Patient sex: F
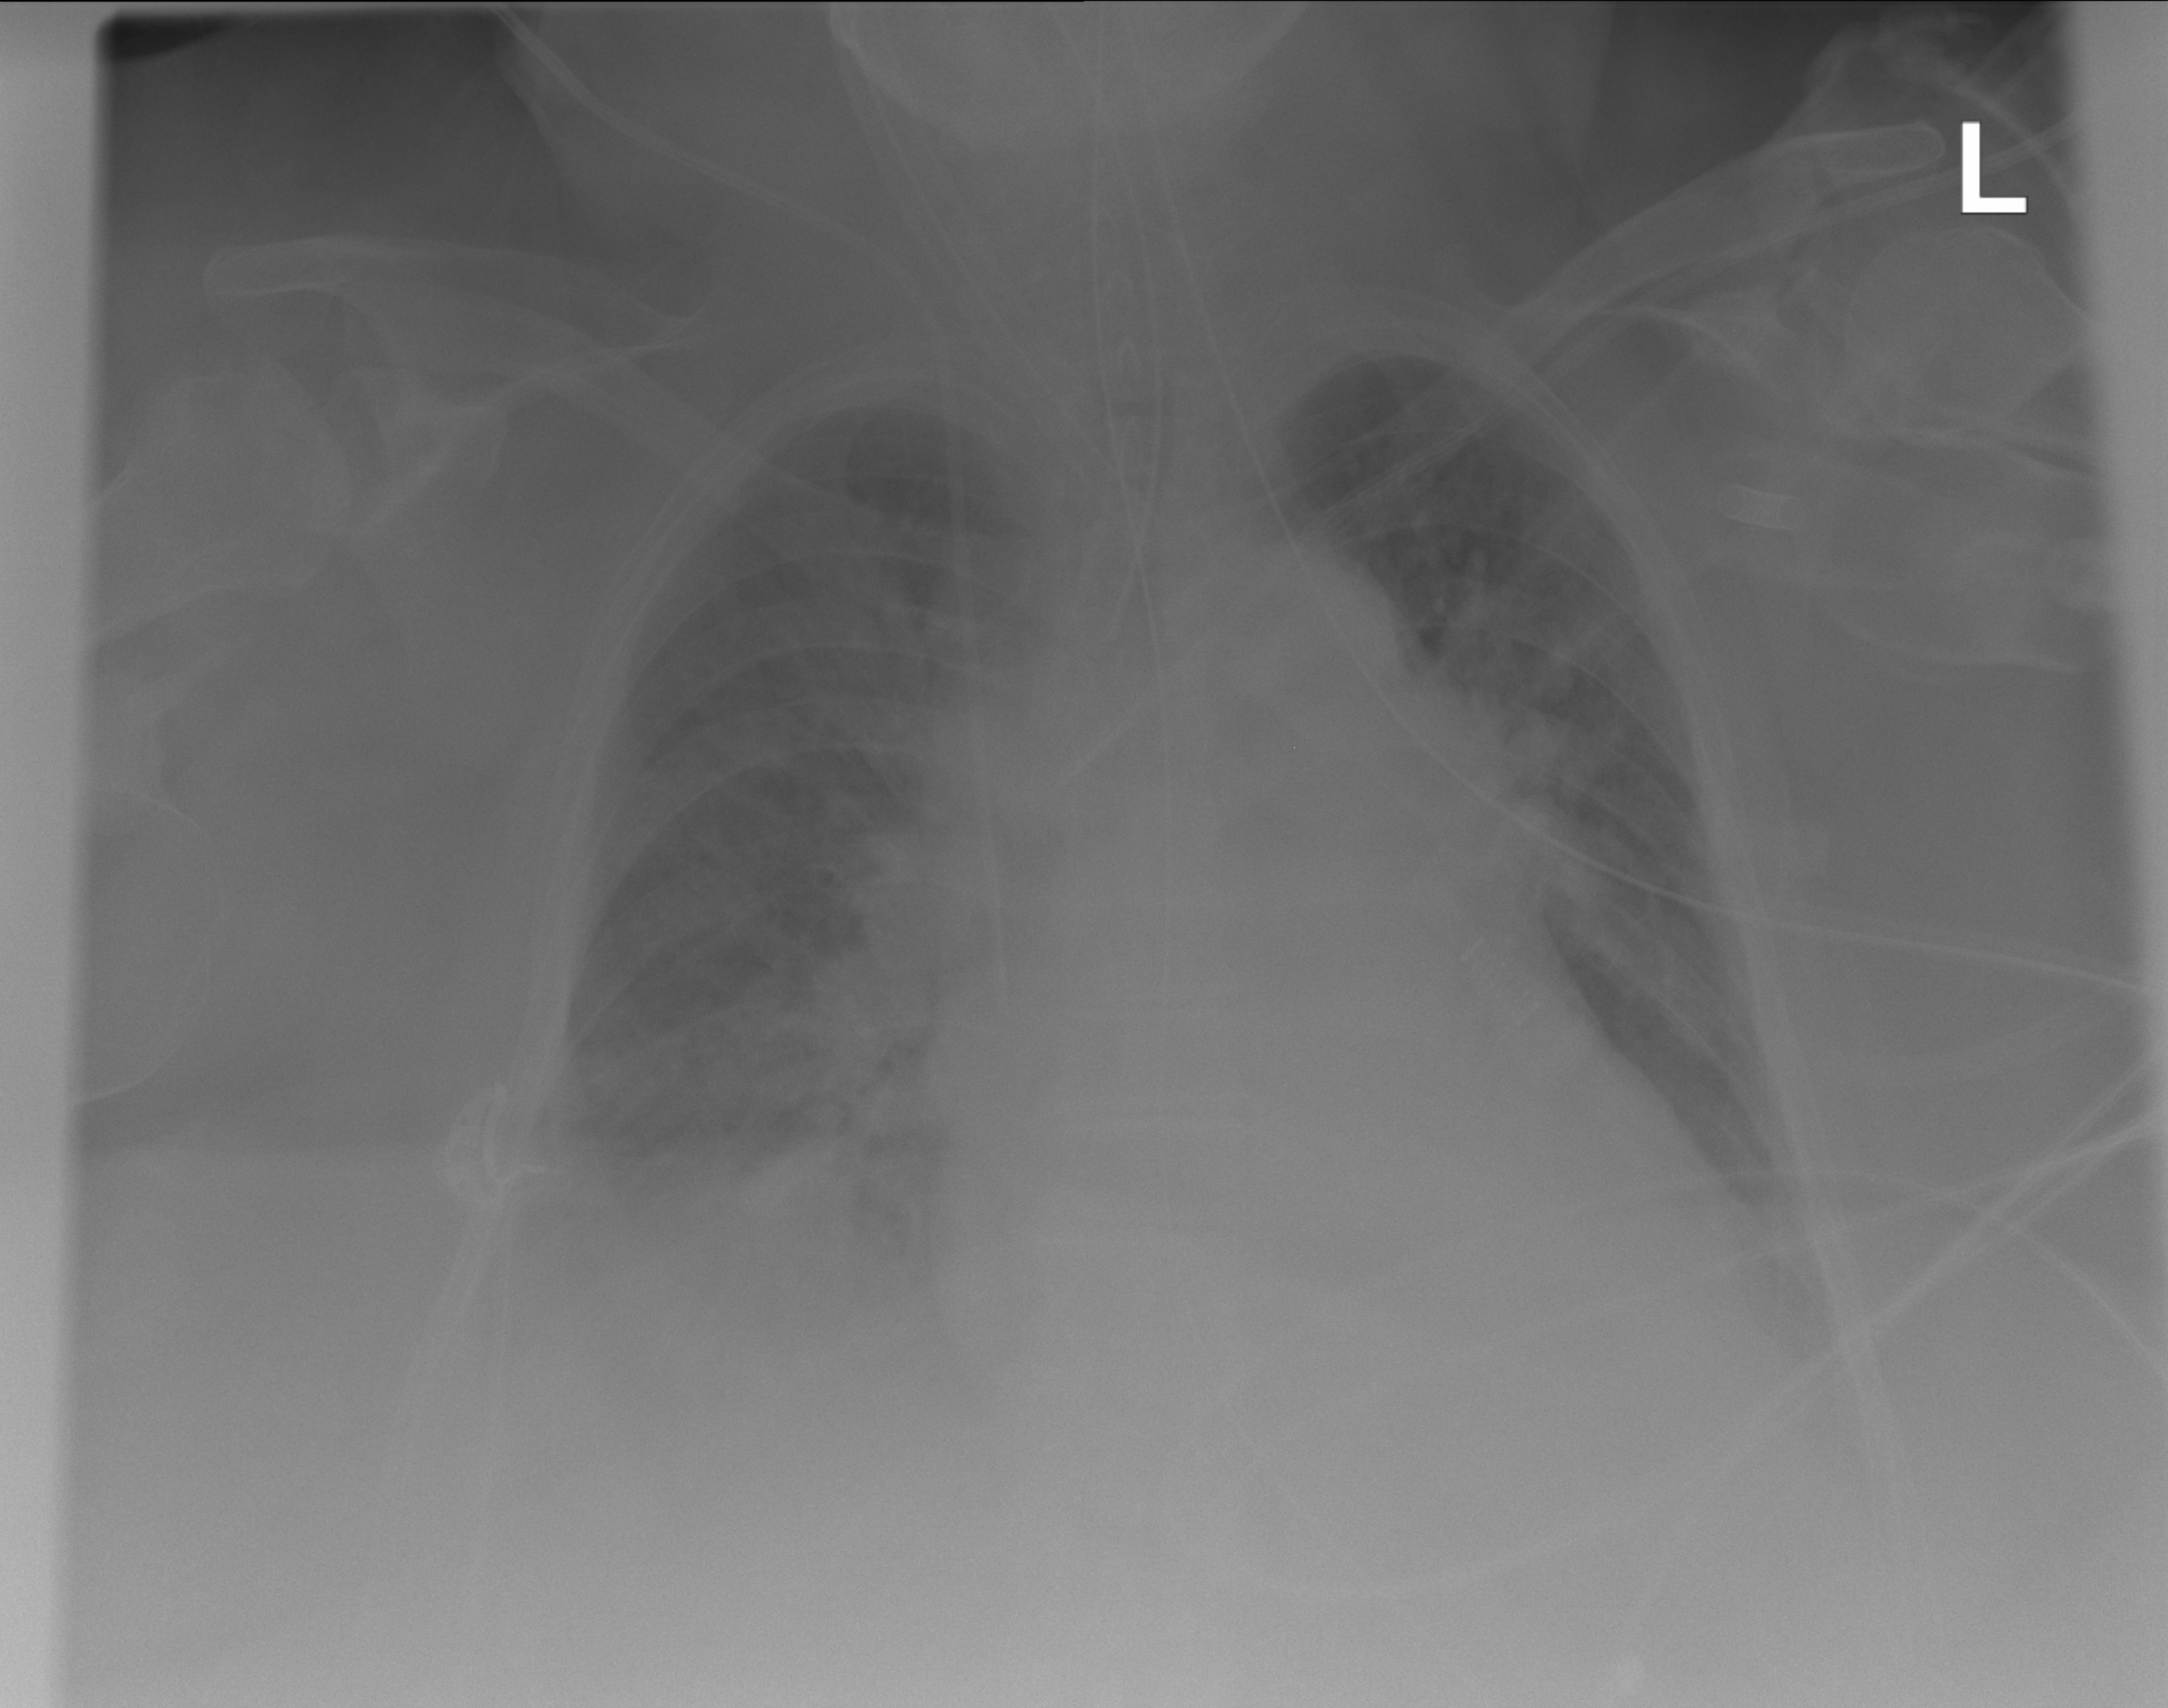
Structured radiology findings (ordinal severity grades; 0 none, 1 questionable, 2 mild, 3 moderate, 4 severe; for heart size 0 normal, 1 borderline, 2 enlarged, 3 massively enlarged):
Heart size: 2
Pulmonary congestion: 1
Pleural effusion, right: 2
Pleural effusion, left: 1
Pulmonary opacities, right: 0
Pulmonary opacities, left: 0
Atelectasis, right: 2
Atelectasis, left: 1